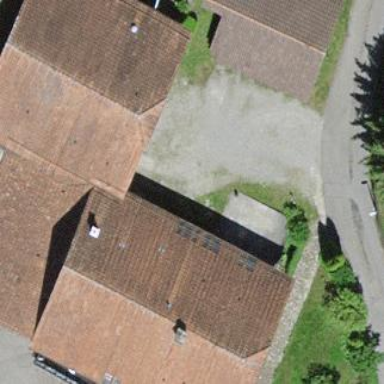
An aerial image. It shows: Residential building.